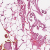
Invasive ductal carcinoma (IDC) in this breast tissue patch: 0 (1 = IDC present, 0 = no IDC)